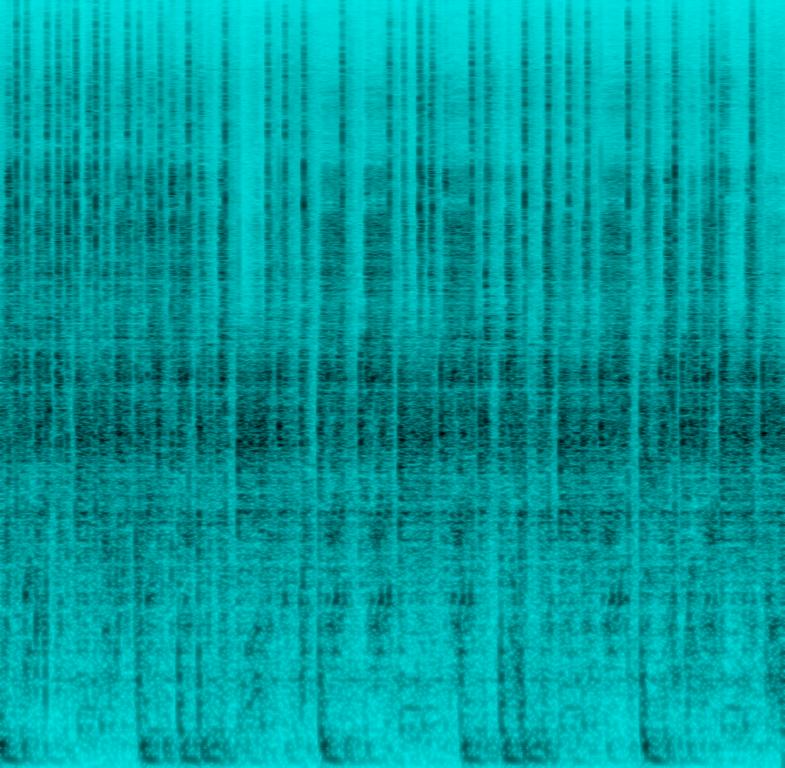
Someone is scratching along with a backing track that contains a strong kick, a snare and a dark sounding melody. This is an amateur recording. This song may be playing at home practicing scratching.